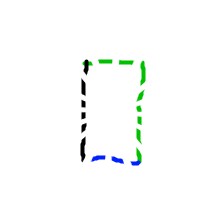
Shape: rectangle